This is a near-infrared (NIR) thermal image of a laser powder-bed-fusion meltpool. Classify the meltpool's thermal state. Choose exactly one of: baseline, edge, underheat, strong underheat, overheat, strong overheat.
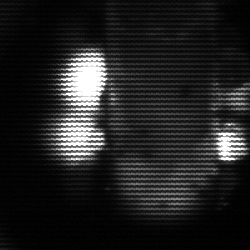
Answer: strong underheat